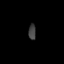
Tissue: prostate
Cell type: T cells
Senescence score: 0.2185
Nuclear area (px): 111
Mean DAPI intensity: 64.207